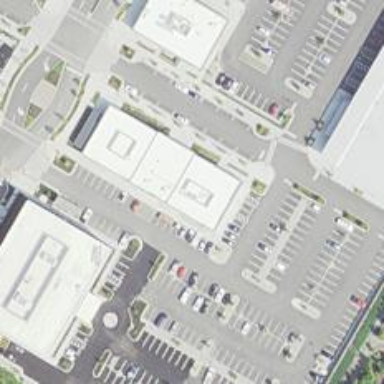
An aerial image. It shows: Fitness center located in leisure land.